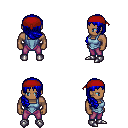
a pixel art fantasy rpg character, male body template, human, dark skin, blue vest, magenta pants, blue right-swept hairstyle, red bandana, metal boots, four views (front, back, left, right), 2x2 character sprite sheet, small pixel art, hard edges, no anti-aliasing